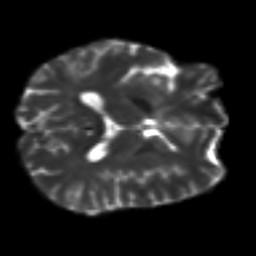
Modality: T2w
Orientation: axial
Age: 32
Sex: female
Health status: ill
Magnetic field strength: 3 T
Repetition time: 9 s
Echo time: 0.093 s